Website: ulta-beauty
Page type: account-selection
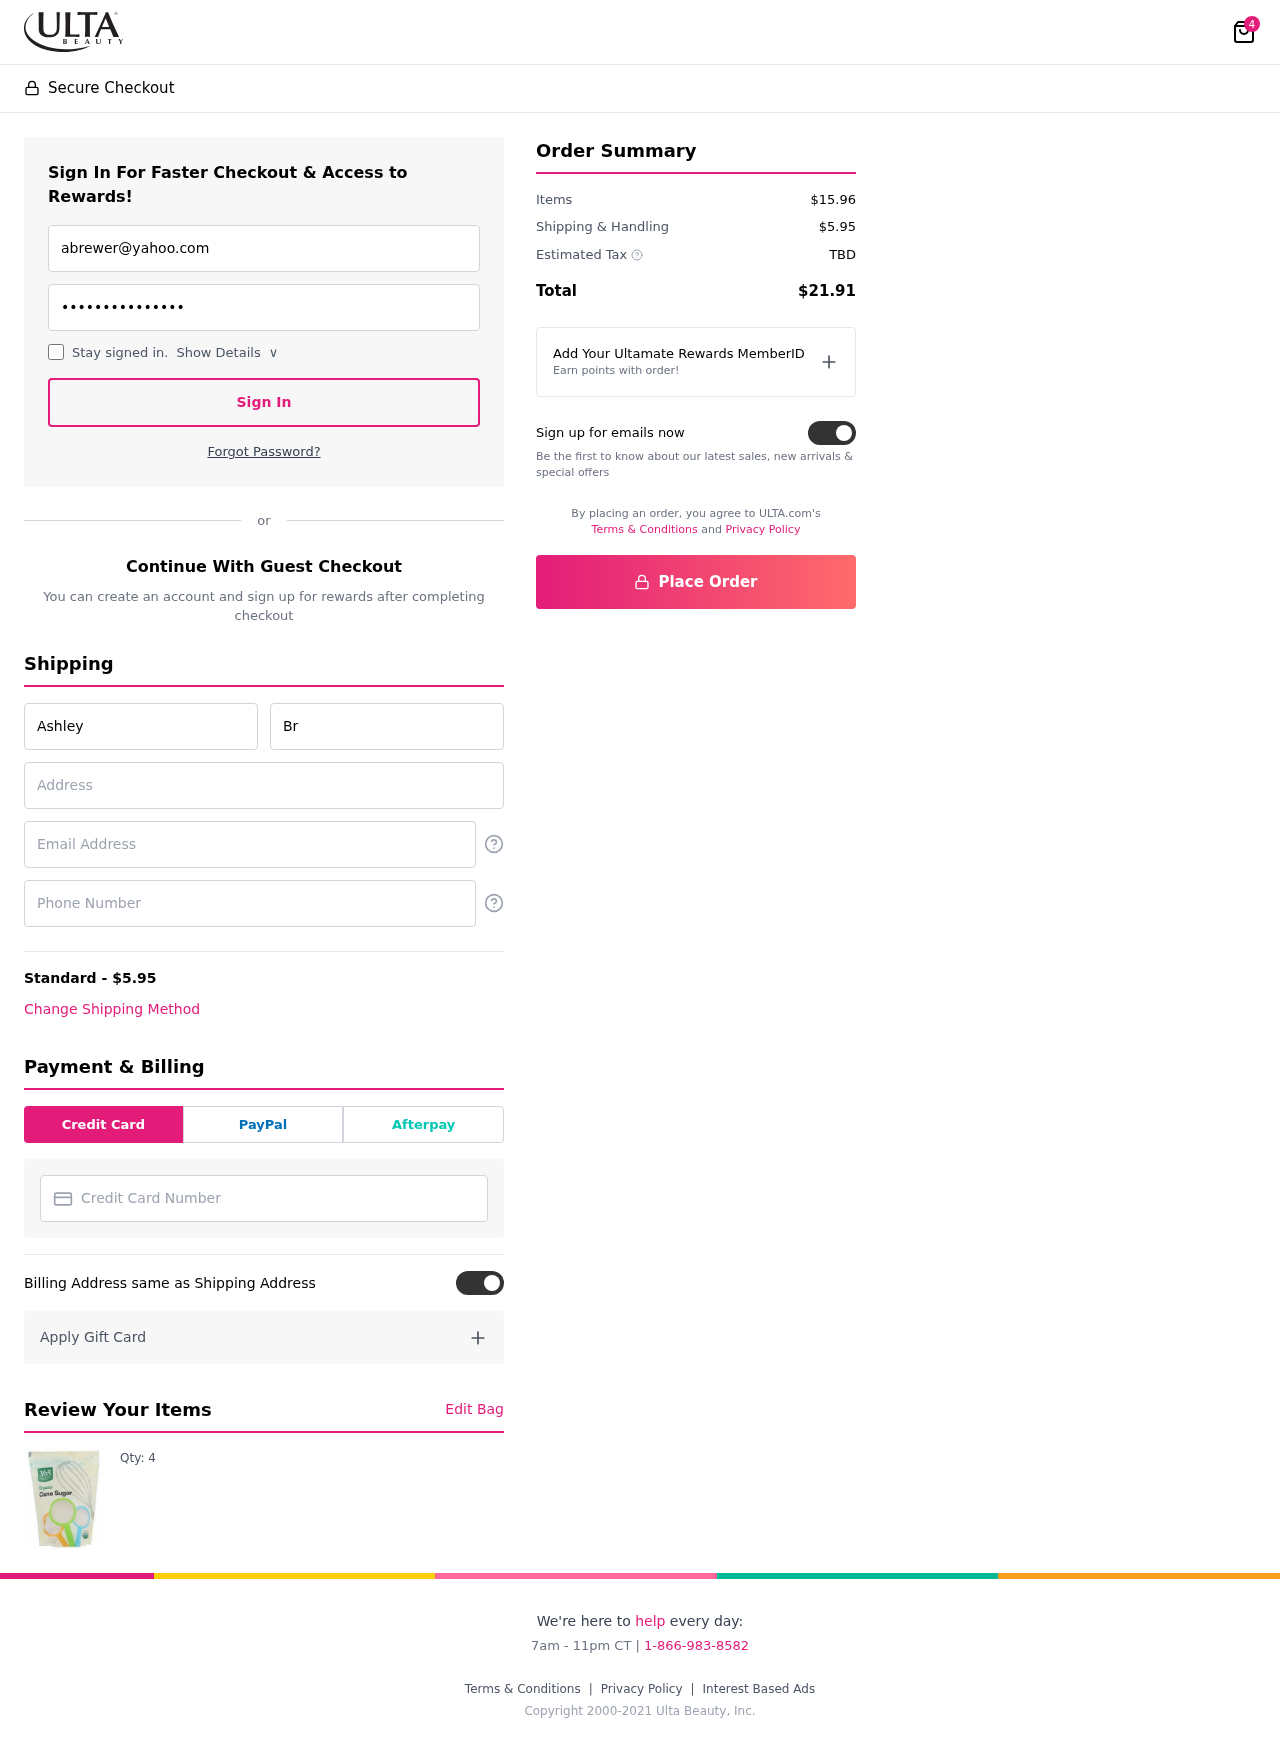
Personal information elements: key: PII_CARD_NUMBER
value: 4022 8591 0099 7761
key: PII_EMAIL
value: abrewer@yahoo.com
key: PII_EMAIL2
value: abrewer@yahoo.com
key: PII_FIRSTNAME
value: Ashley
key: PII_LASTNAME
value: Brewer
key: PII_PHONE
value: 2207804113
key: PII_STREET
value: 2280 Johnson Cliff Apt. 837
Product elements: key: PRODUCT1_QUANTITY
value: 4
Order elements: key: ORDER_NUM_ITEMS
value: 4
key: ORDER_SHIPPING_COST
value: $5.95
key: ORDER_SUBTOTAL
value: $15.96
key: ORDER_TAX
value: TBD
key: ORDER_TOTAL
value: $21.91